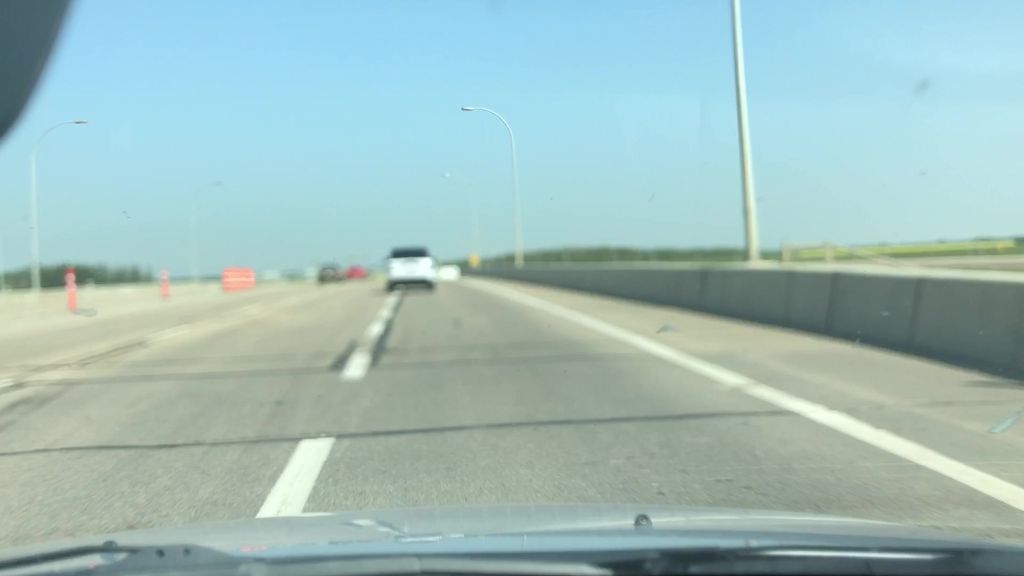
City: edmonton